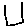
Label: square